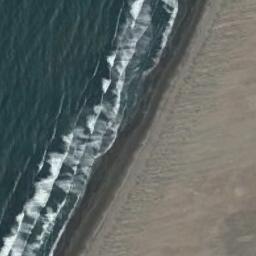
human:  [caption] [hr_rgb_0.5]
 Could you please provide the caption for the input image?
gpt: Dark green ocean and dark yellow beach .

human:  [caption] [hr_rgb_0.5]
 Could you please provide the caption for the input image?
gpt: The sea has ripples .

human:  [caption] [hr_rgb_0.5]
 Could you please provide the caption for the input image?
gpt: The beach with brown sand and the color of the seawater is dark blue .

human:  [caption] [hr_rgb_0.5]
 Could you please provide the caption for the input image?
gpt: Waves of dark blue water wash the beach .

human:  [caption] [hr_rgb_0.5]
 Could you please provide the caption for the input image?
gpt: The sea is calm beside the beach .